Question: I want to create a View that holds multiple items just like a NumberPicker.
The problem with NumberPicker is that the UI cannot be customized.Also I don't want the items to be editable.
### Requirements
In landscape mode the list should appear on the left half of the screen with a selection band that is vertically centered. On the right half is a button, which will act on the selected item in the list.
The first item in the list should be in the center. That means the list is infinitely scrollable.
### What I have tried
I have tried listview with center gravity, but doesn't work. Tried custom view extending linear layout and tried to manipulate top margin. Failed.
### Expected output

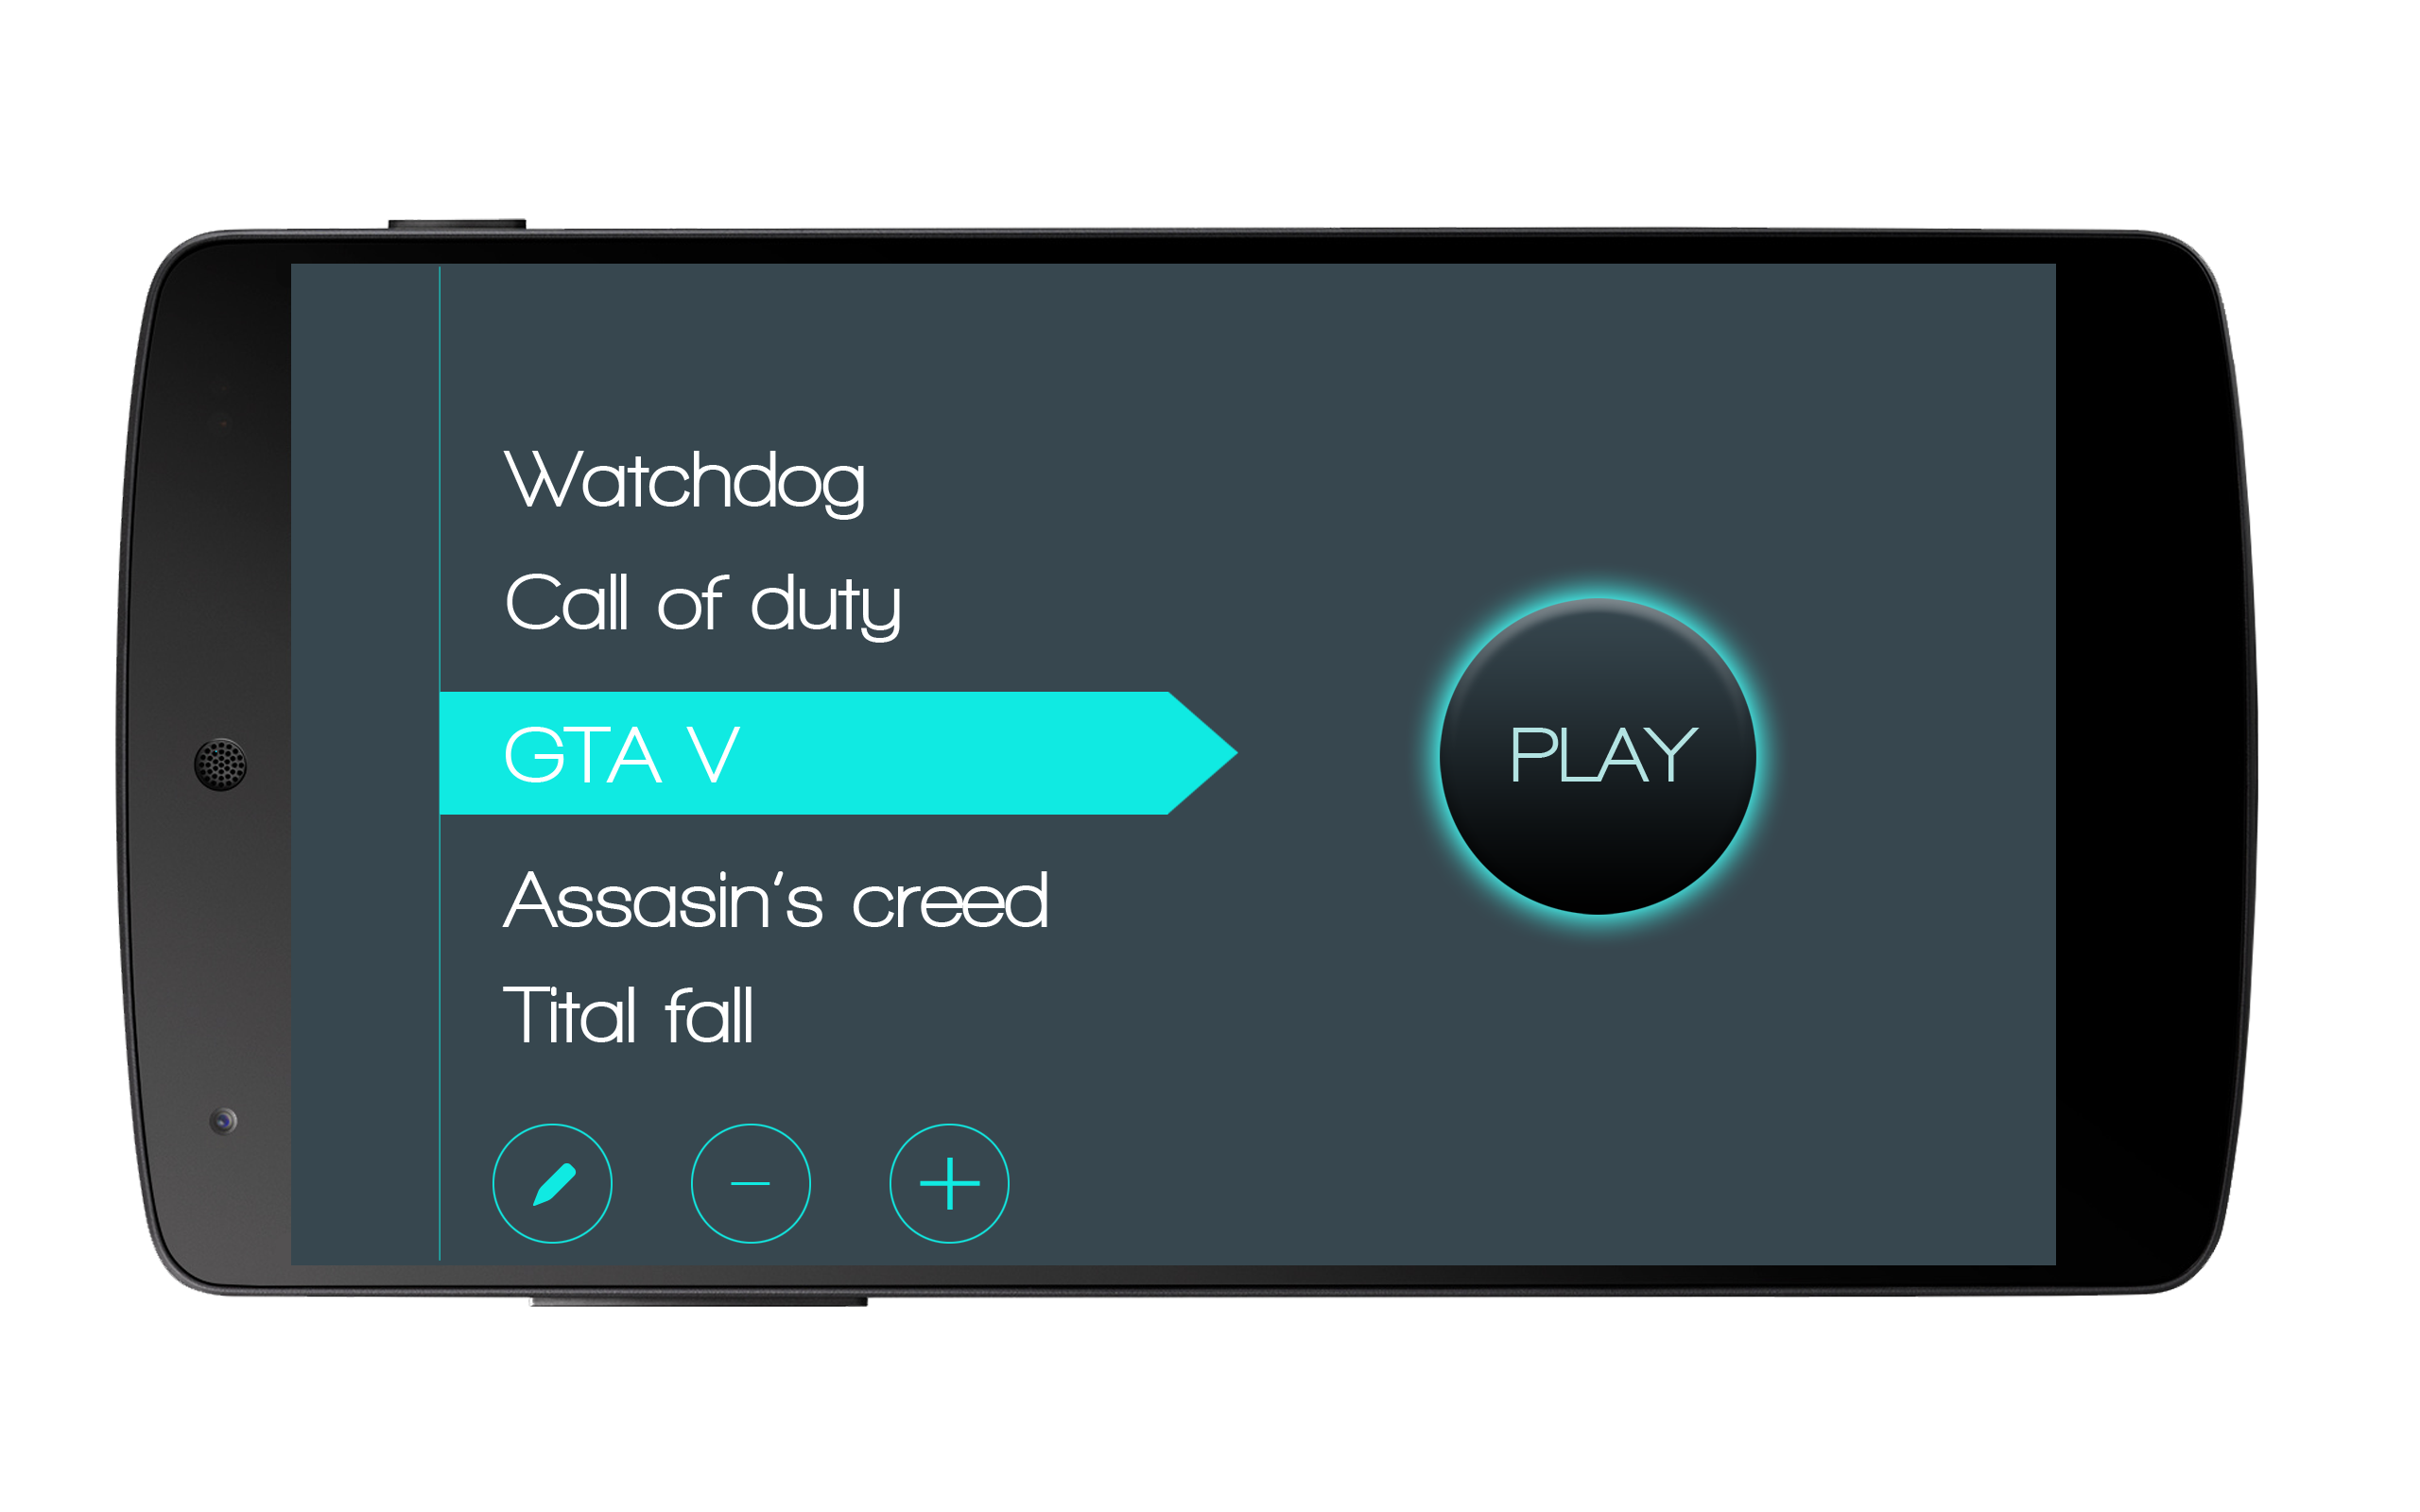
Answer: The widget you're looking for is called 'WheelPicker' and as always, there's already 3rd party libs just for this. <URL>.
> In landscape mode the list should appear on the left half of the screen with a selection band that is vertically centered.
This could easily be done using appropriate styling and 'XML' formatting.
> On the right half is a button, which will act on the selected item in the list. The first item in the list should be in the center. That means the list is infinitely scrollable.
Again, appropriate styling and 'XML' formatting.
I suggest you delve into the source of that 'WheelPicker' and see how you could tailor it to your liking.
Hope this helps!